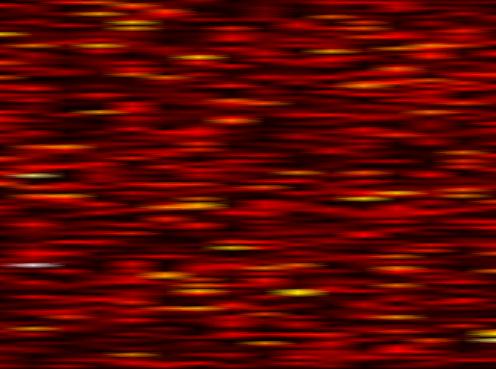
Label: OFDM